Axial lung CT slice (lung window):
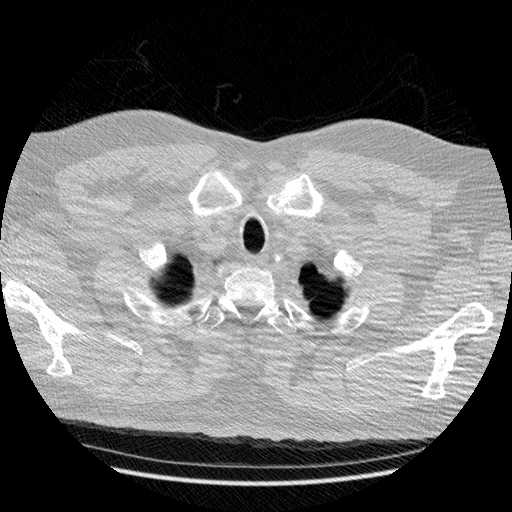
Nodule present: no